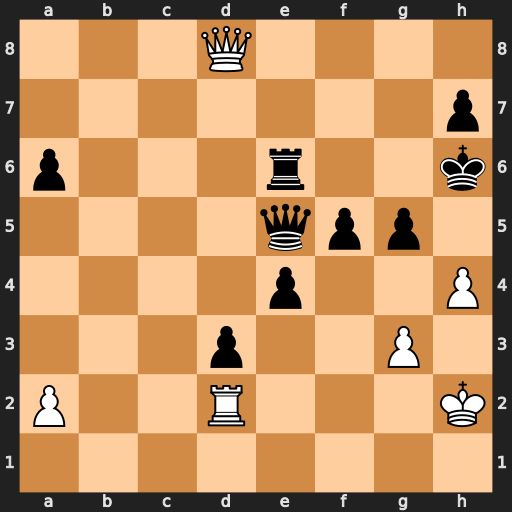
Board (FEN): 3Q4/7p/p3r2k/4qpp1/4p2P/3p2P1/P2R3K/8
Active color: w
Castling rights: -
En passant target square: -
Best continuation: Qxg5#